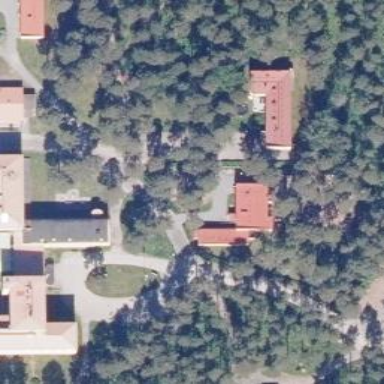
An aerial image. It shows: Kindergarten.